Field crop: maize
Growth stage: 2
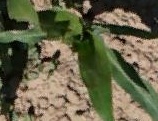
Species: maize